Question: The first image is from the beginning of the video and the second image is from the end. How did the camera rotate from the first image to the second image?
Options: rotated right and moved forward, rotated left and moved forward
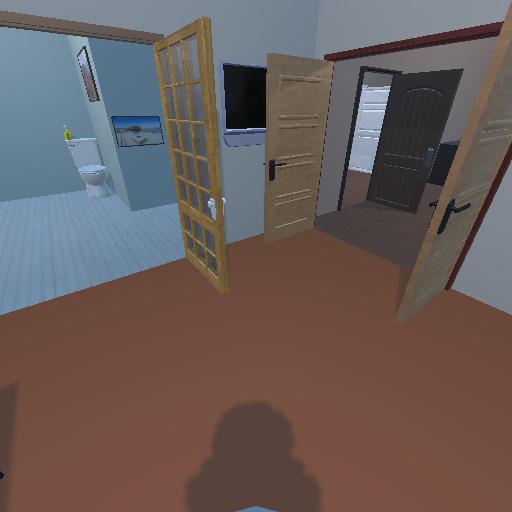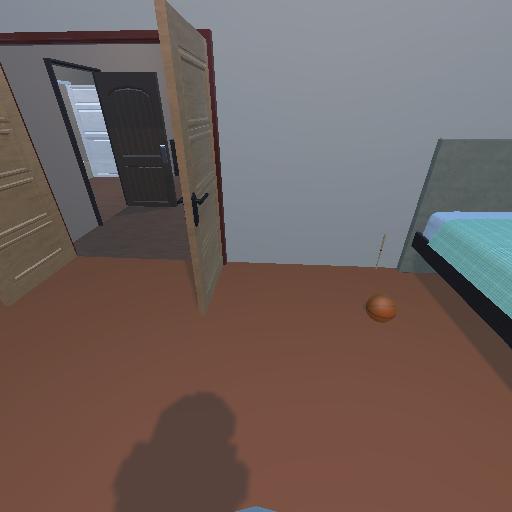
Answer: rotated right and moved forward